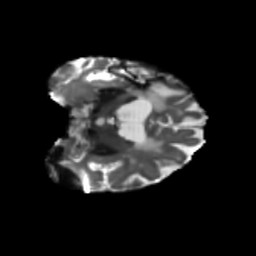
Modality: T2w
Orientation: coronal
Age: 79
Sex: female
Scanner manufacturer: siemens
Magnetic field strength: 3 T
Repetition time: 5.47 s
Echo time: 0.0854 s